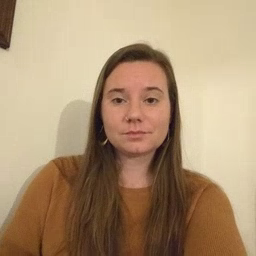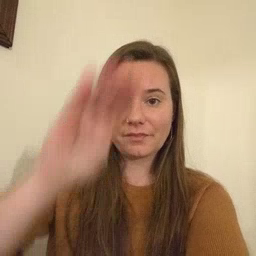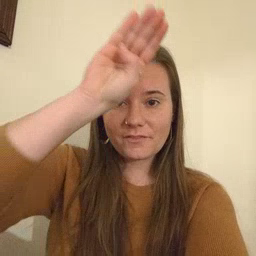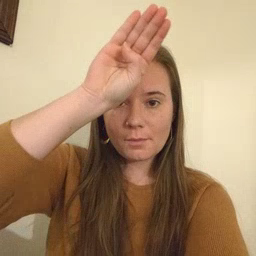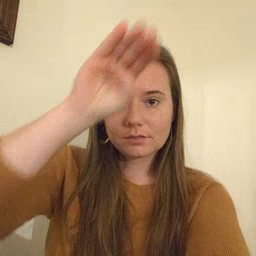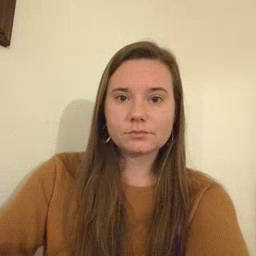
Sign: fireman